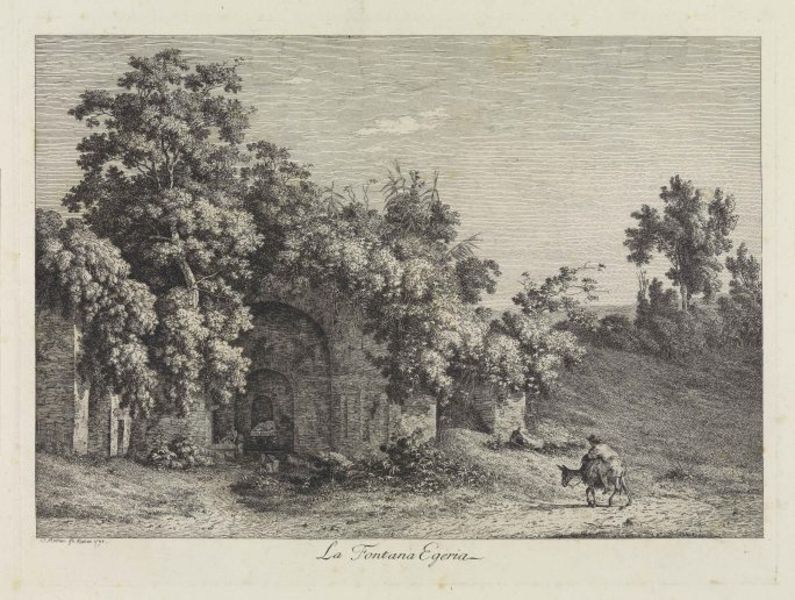
Titel: Fontana Egeria, Ansicht des Brunnens
Künstler: Jacob Wilhelm Mechau
Standort: Karlsruhe
Institution: Staatliche Kunsthalle Karlsruhe
Schlagwörter: arch, arches, hat, white, black, gray, grey, woodcut, cloud, clouds, man, sky, stone, tree, building, field, hill, house, trees, spanish, forest, grass, bushes, entrance, garden, path, plants, drawing, black and white, ruin, ruins, wilderness, etching, writing, door, person, human, leaves, ink, fountain, ground, foor, animal, bush, horse, branches, riding, pony, land, doorway, trail, ass, treehouse, donkey, mule, ride, rider, overgrown, fontana, rise, la, la fontana egeria, doney, approach, egeria, pack animal, la fontant egeria, la fontana